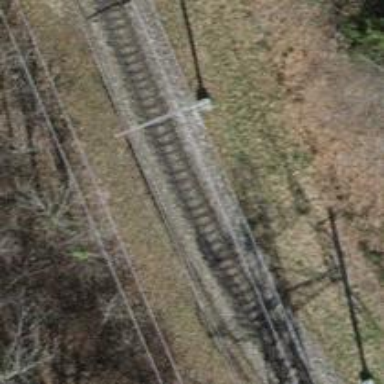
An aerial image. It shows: Narrow-gauge railway with 1 track. The tracks are electrified with contact line.